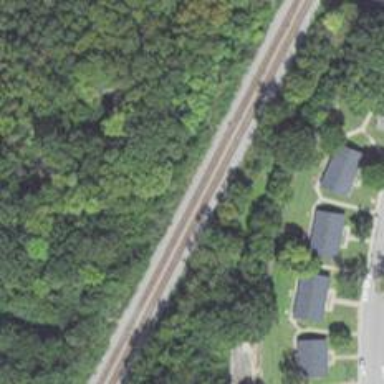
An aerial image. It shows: Railway track.